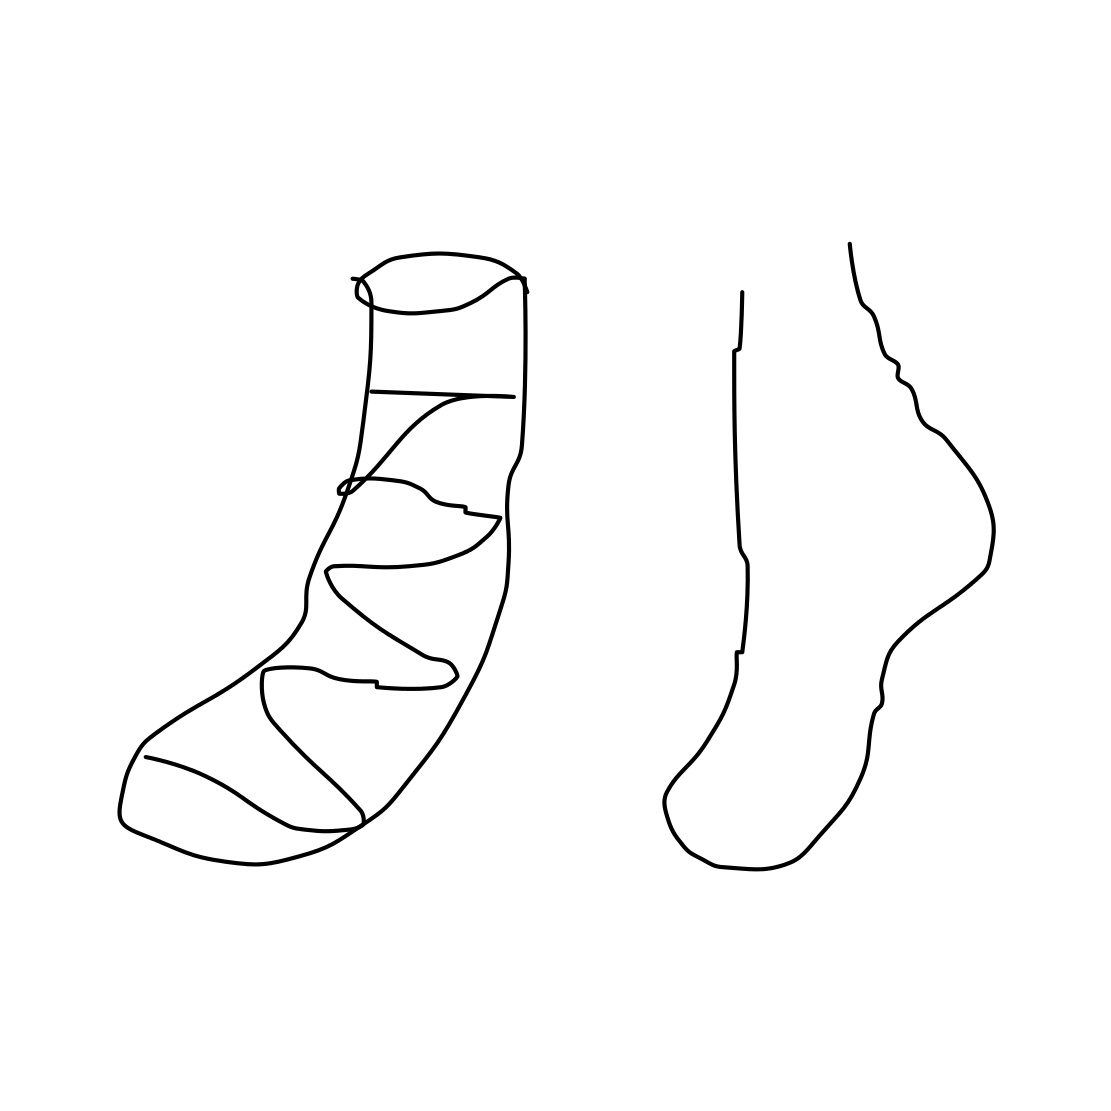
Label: socks